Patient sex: M
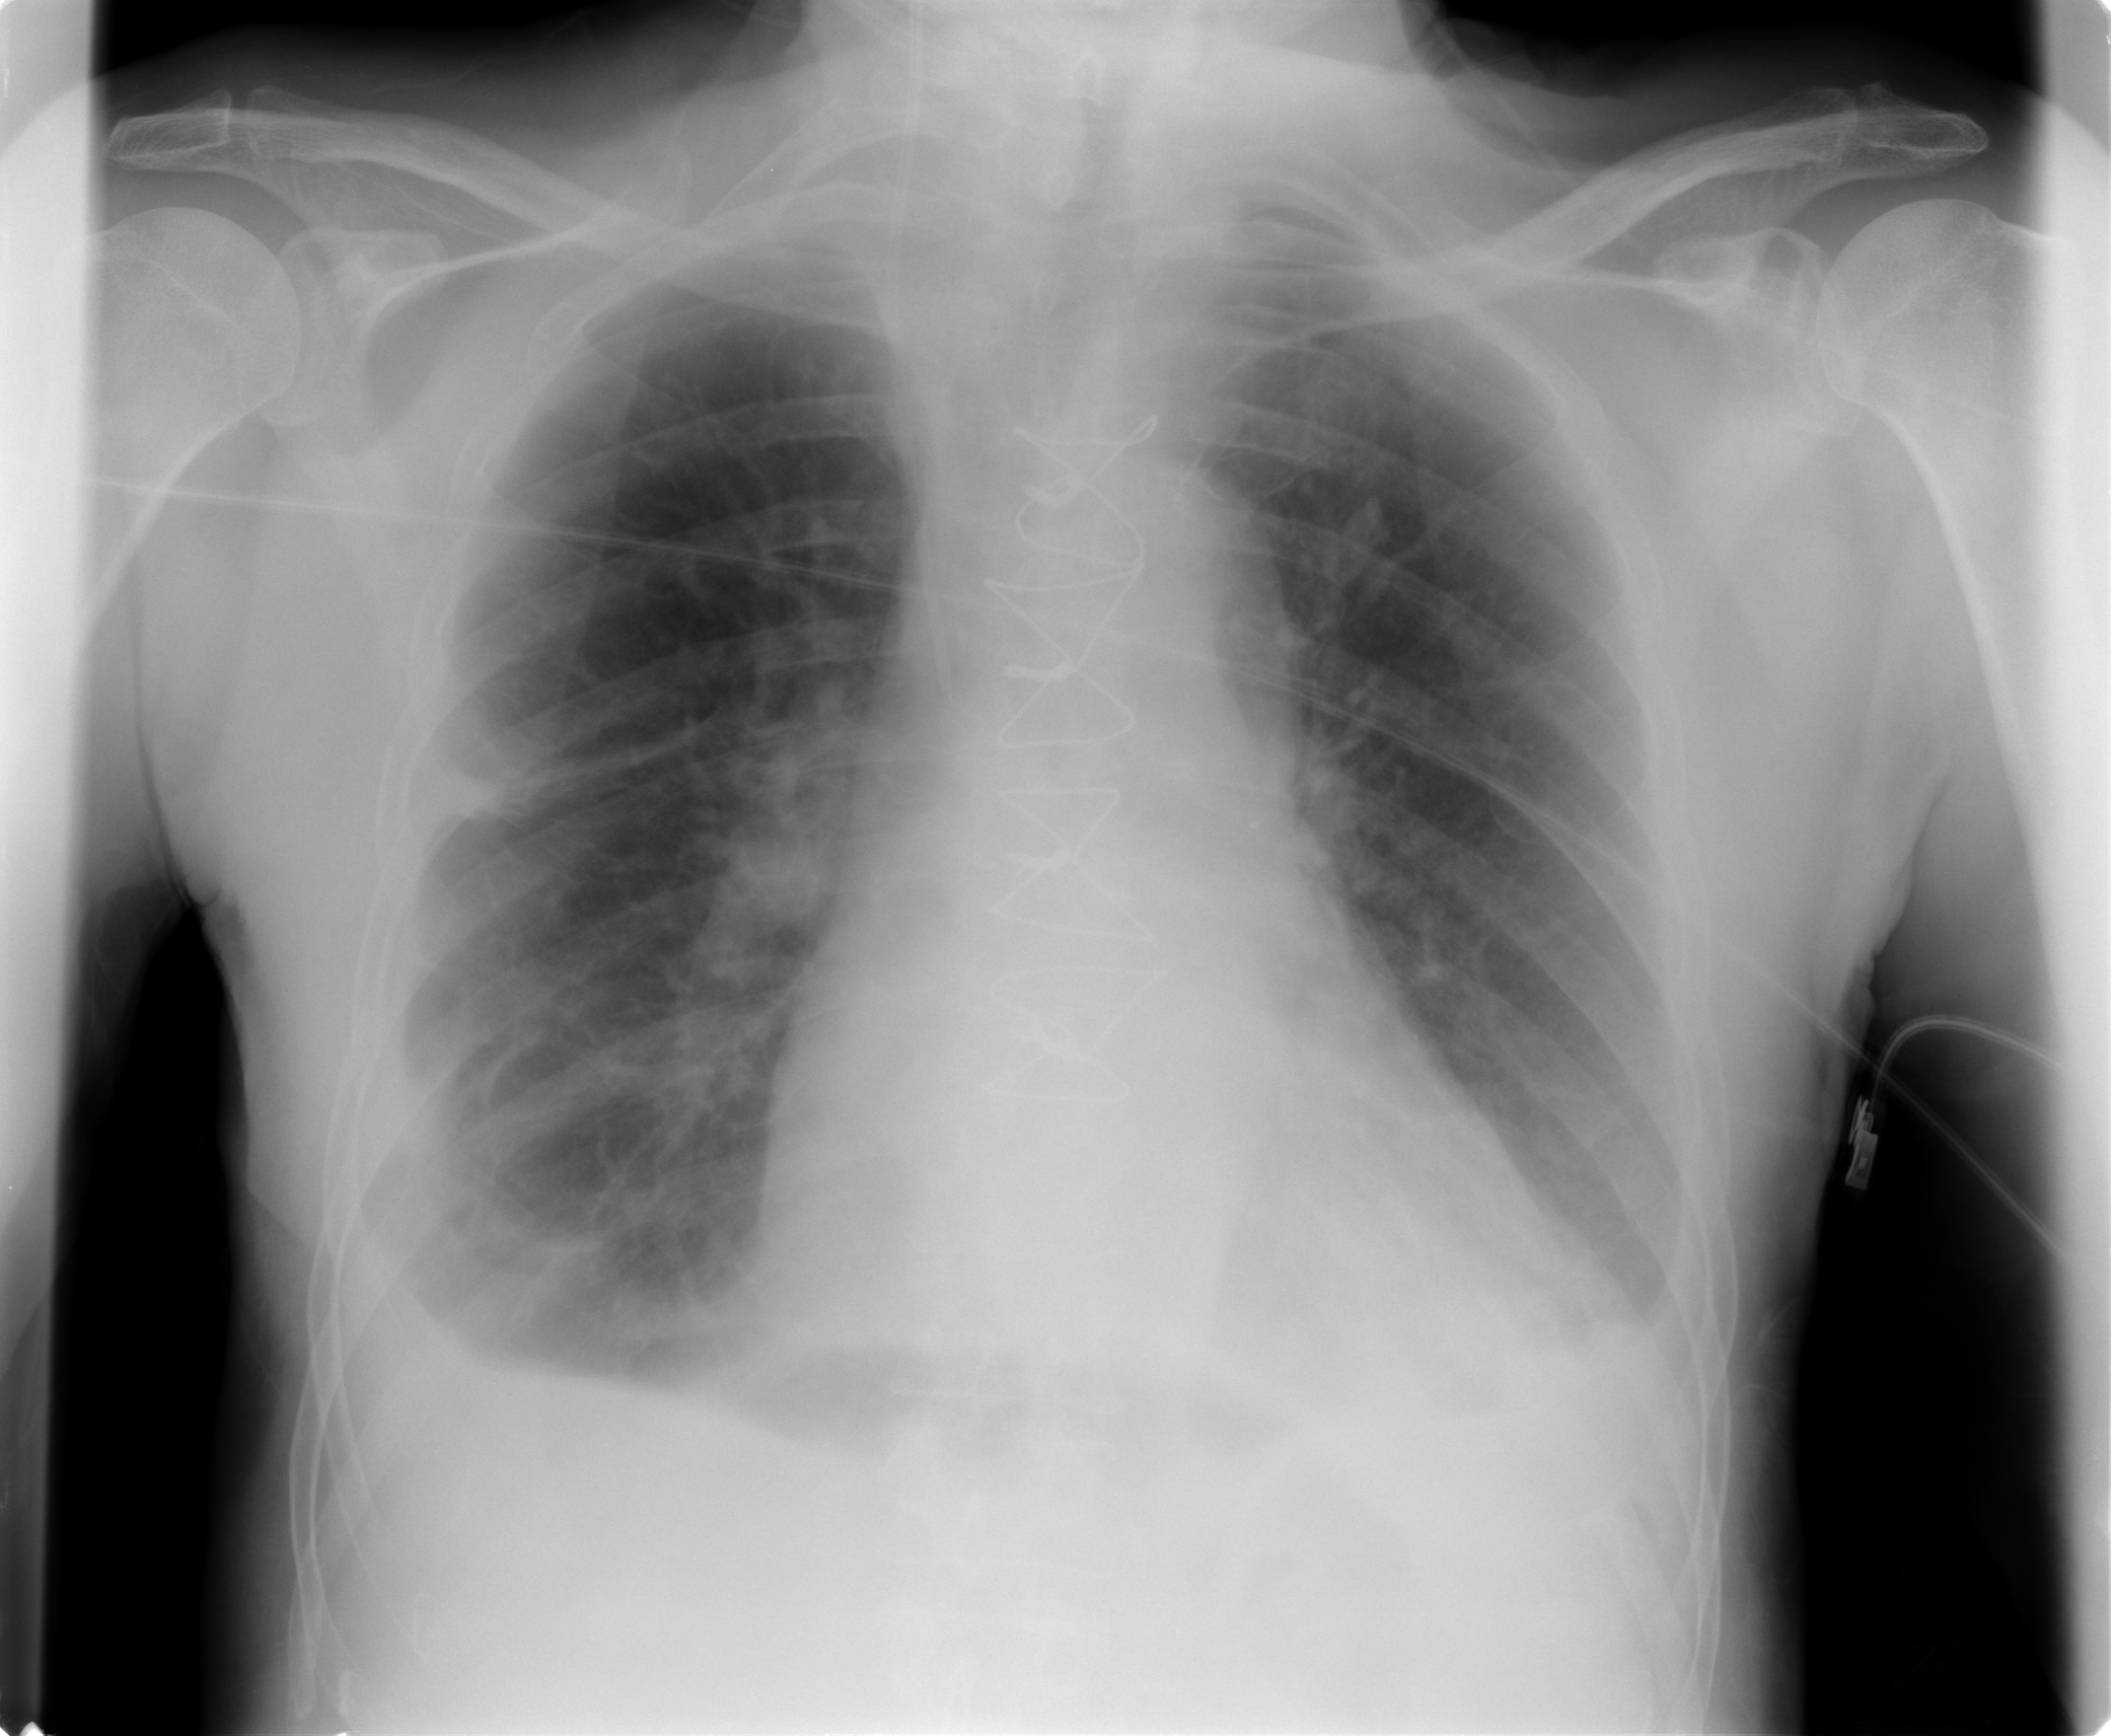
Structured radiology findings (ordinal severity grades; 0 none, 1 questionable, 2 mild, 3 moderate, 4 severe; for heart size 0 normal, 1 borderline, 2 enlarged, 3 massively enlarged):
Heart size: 0
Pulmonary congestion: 0
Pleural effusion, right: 3
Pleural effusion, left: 3
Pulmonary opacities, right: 0
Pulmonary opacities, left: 0
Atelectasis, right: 2
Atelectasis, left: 2